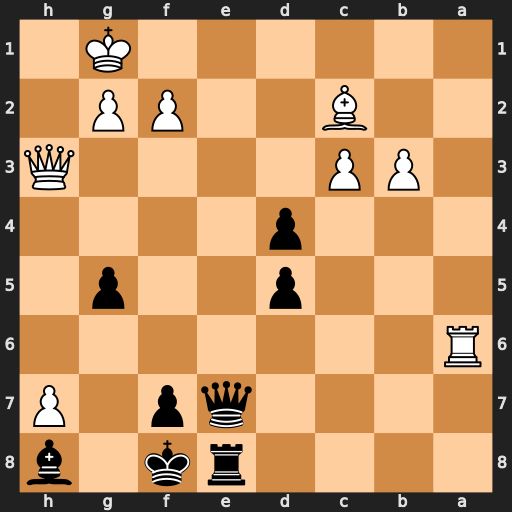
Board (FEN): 4rk1b/4qp1P/R7/3p2p1/3p4/1PP4Q/2B2PP1/6K1
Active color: b
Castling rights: -
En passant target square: -
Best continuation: Qe1+ Kh2 Be5+ g3 Qxf2+